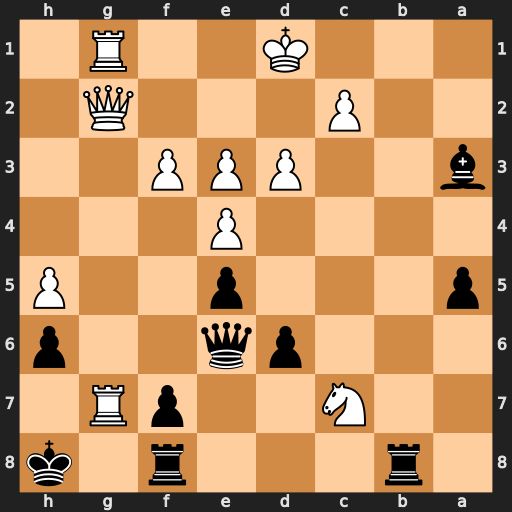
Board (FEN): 1r3r1k/2N2pR1/3pq2p/p3p2P/4P3/b2PPP2/2P3Q1/3K2R1
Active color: b
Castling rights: -
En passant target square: -
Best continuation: Rb1+ Ke2 Rxg1 Nxe6 Rxg2+